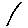
Label: line